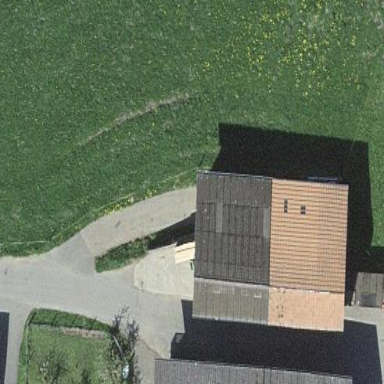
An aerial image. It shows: Barn.